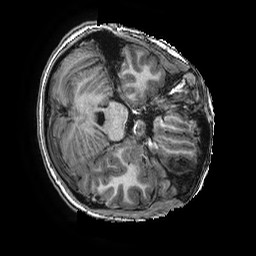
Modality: T1w
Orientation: axial
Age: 14
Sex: female
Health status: ill
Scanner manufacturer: ge
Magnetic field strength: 3 T
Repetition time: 0.0077 s
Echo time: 0.003436 s